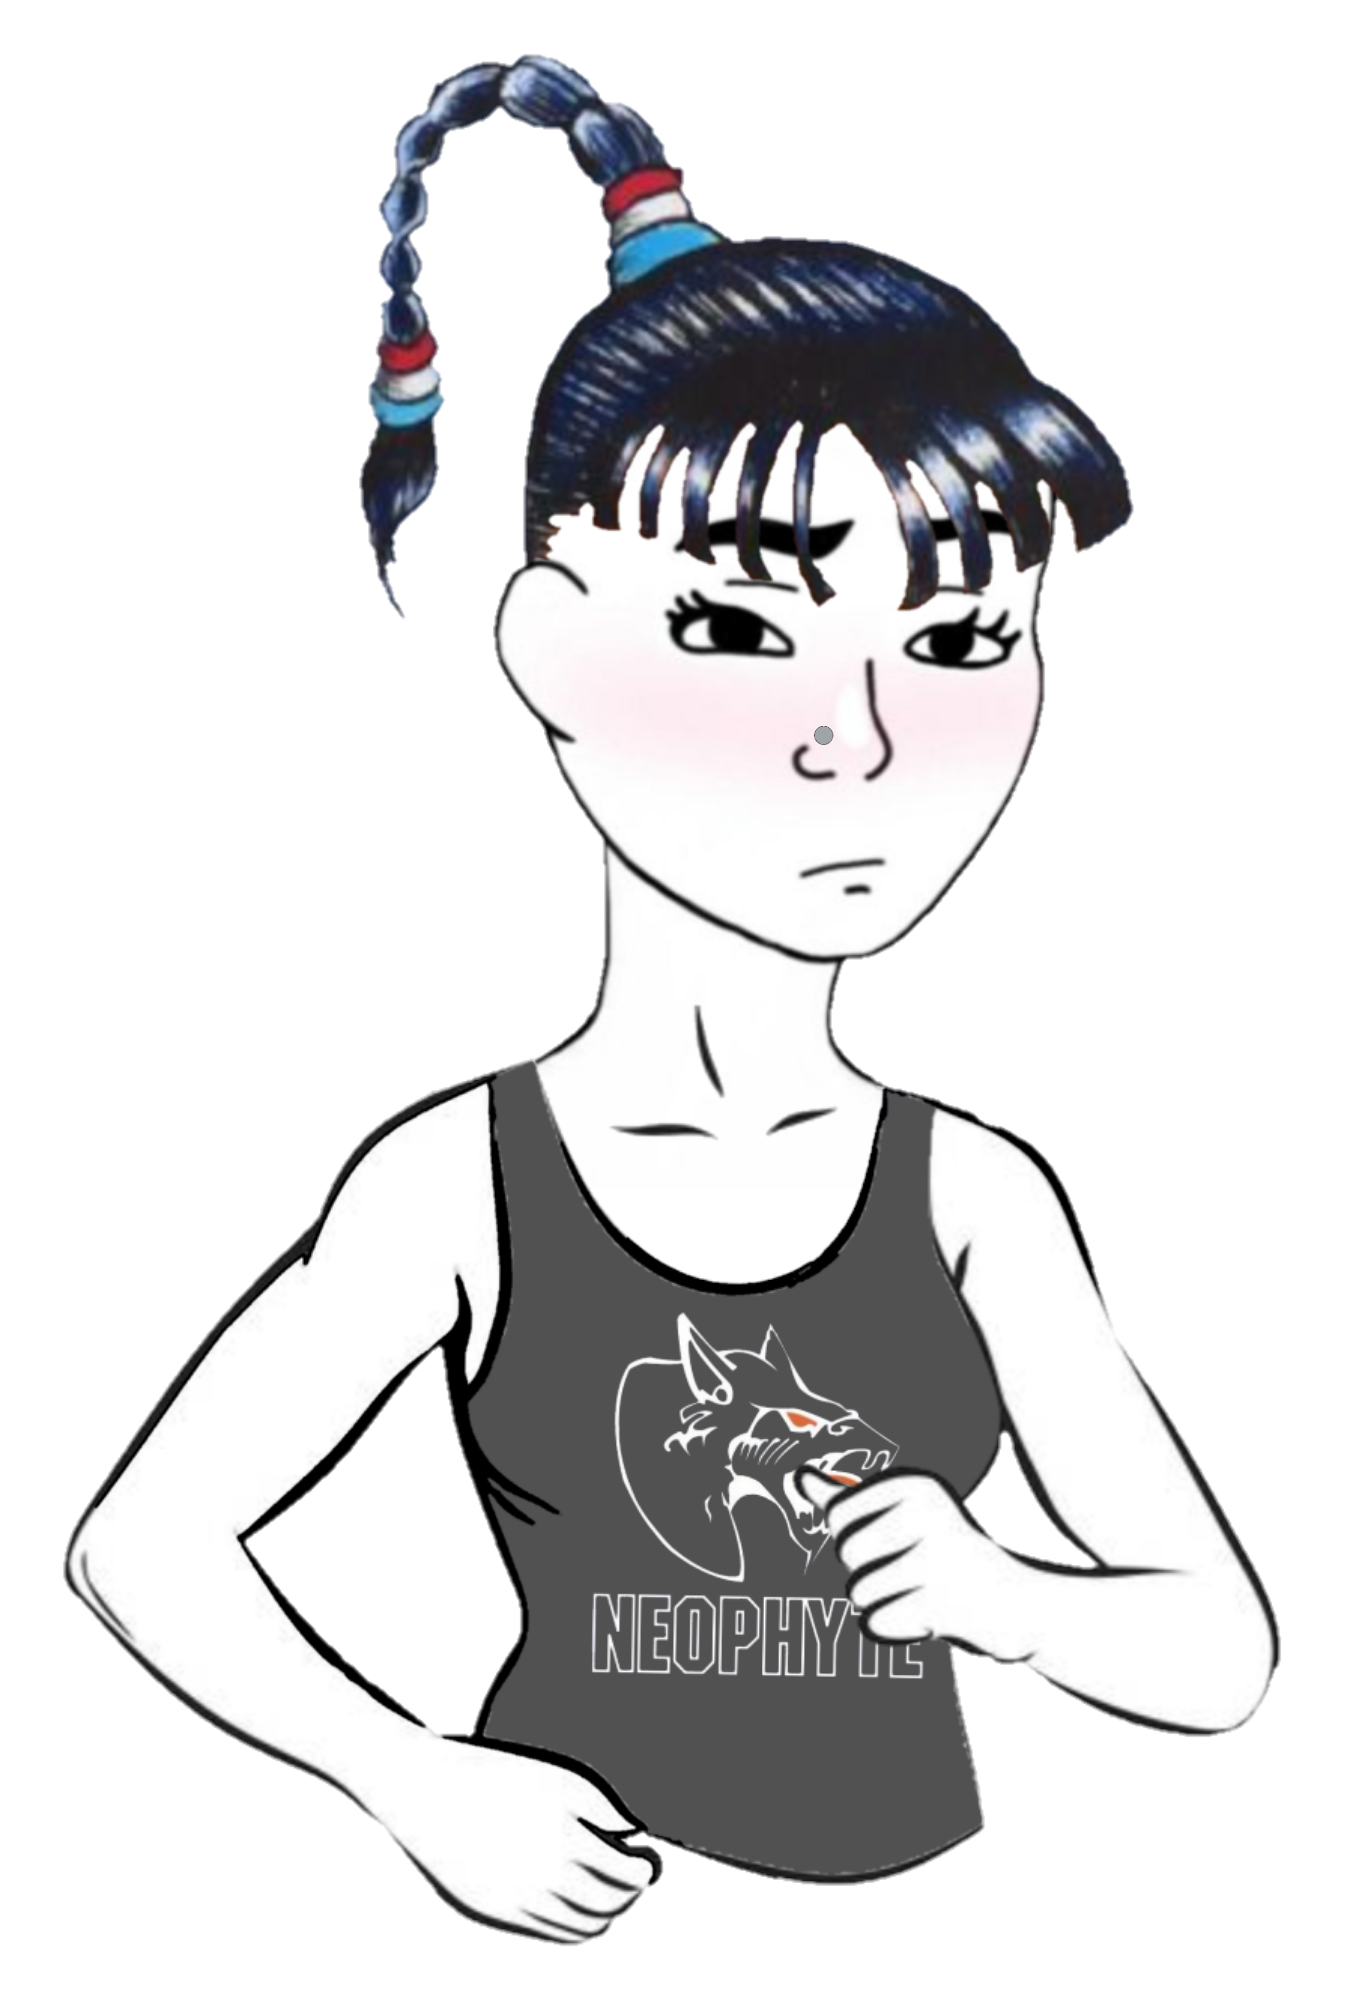
Label: 5_Doomer_Girl